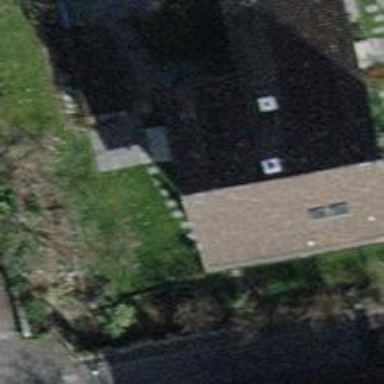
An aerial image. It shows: Detached building.